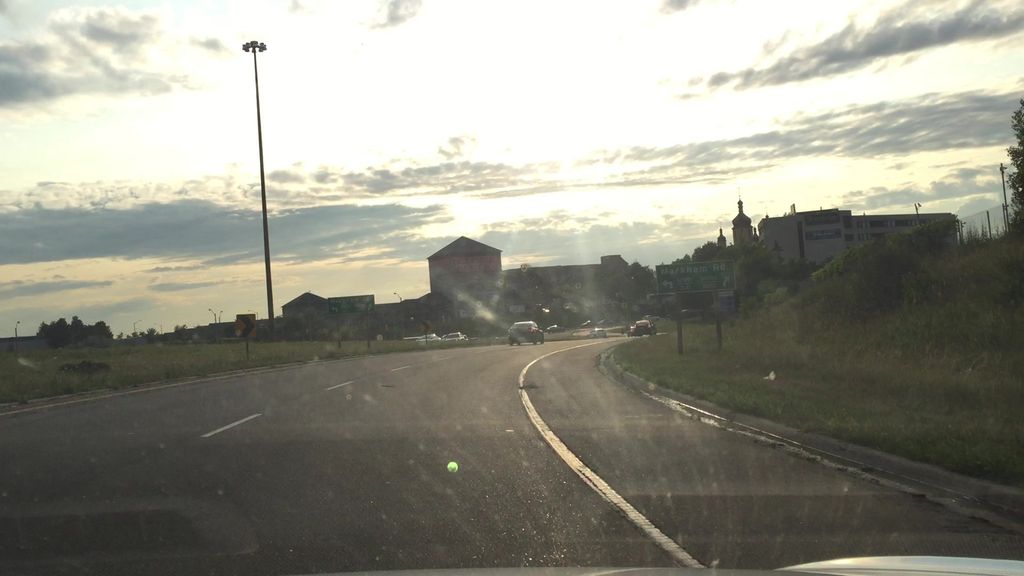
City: toronto